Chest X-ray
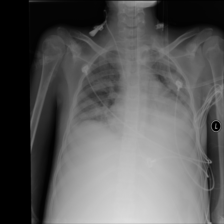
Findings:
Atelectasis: negative
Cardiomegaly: negative
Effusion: negative
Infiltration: negative
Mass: negative
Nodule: negative
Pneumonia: negative
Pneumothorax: negative
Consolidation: negative
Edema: negative
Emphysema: negative
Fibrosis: negative
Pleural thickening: negative
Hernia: negative